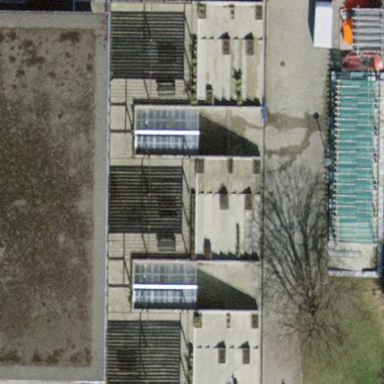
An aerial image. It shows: Building with grey roof.